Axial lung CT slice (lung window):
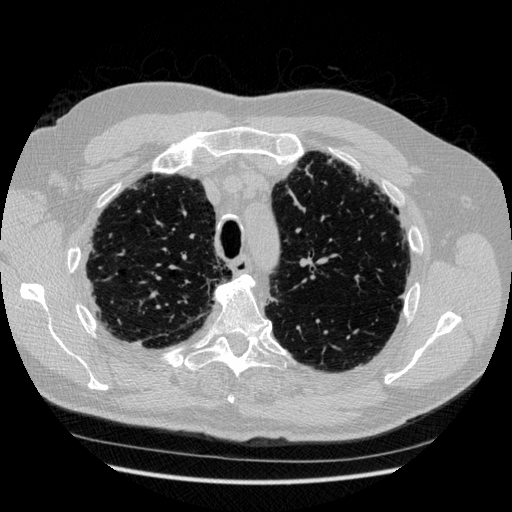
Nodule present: no